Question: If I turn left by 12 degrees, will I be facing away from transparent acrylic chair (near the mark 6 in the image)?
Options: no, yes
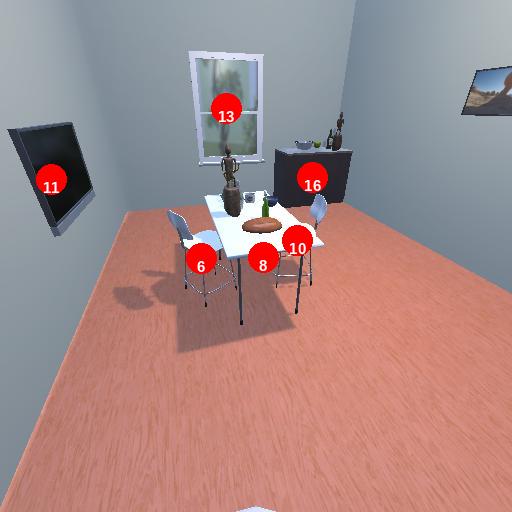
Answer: no